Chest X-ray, PA view. Patient: 71 years old, sex M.
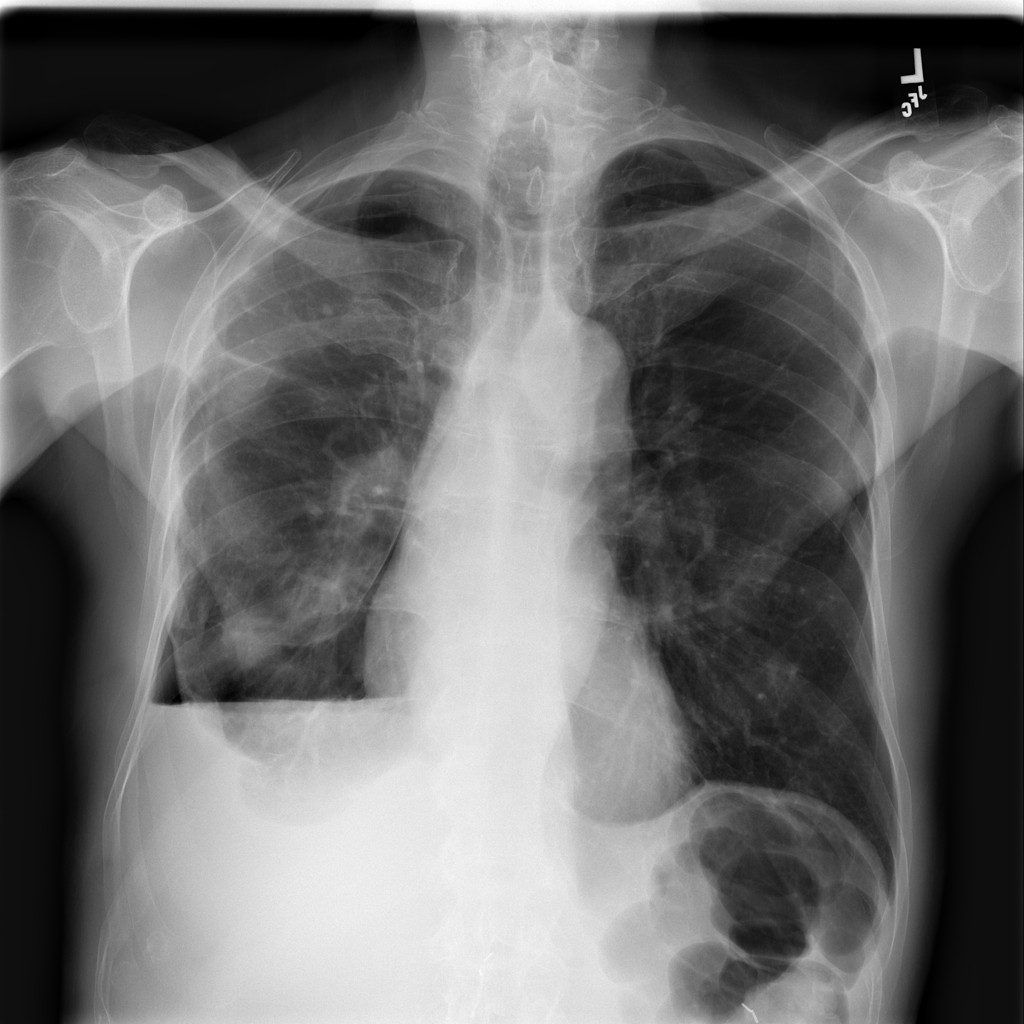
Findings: Nodule, Pleural_Thickening